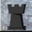
Piece: bR